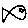
Label: fish